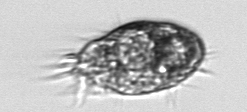
Label: Euplotes